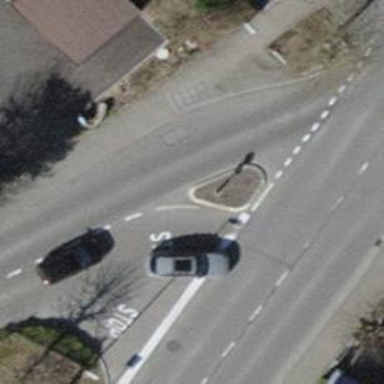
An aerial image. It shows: Traffic calming island.